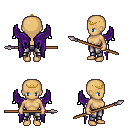
a pixel art fantasy rpg character, female body template, human, tanned skin, purple wings, metal pants, plain hairstyle, gold tiara, spear, four views (front, back, left, right), 2x2 character sprite sheet, small pixel art, hard edges, no anti-aliasing